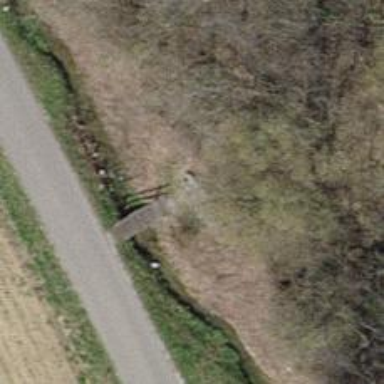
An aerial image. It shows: Pebblestone path.